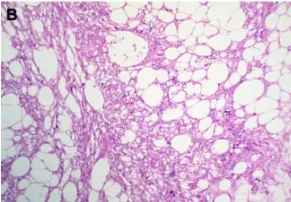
Histology with H&E staining.
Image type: pathology (h&e)